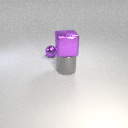
small purple metal sphere behind large gray metal cylinder